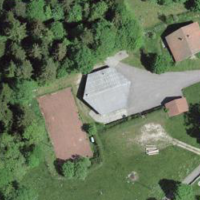
EUNIS habitat code: 52
Species observed at this site:
Cardamine heptaphylla